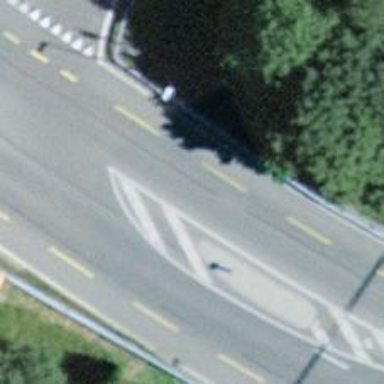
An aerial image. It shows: Secondary road with asphalt surface.